Question: I have a data which I want to plot in cumulative function.
The R code I have is the following:
'''
dat <- read.table("evalues_point.txt" )
pre.test <- dat$V1
print (pre.test)
pre.ecdf <- ecdf(pre.test)
rx <- range(pre.test)
ry <- max(length(pre.test))
curve(length(pre.test)*(1-pre.ecdf(x)), from=rx[1], to=rx[2], col="red", xlim=rx, ylim=c(0,ry))
'''
With that code of mine the current plot looks like this (no-log scale).
How can I modify my code so that it plots log-scale in its Y-axis?
The data can be downloaded <URL>

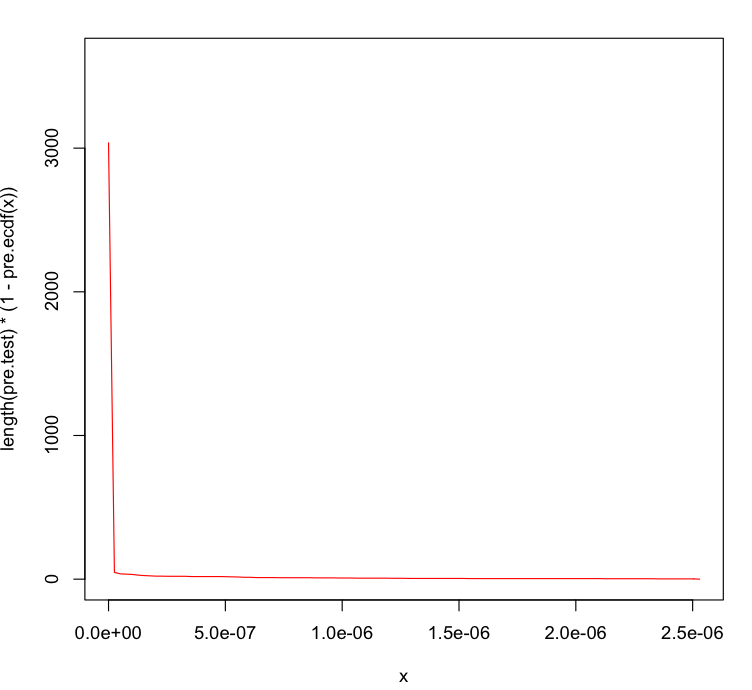
Answer: You can add the argument 'log = "y"' to the call, but you'll have to change the minimum extents from zero to something higher. See '?plot.default' for details on this argument, which is passed along from 'curve'.